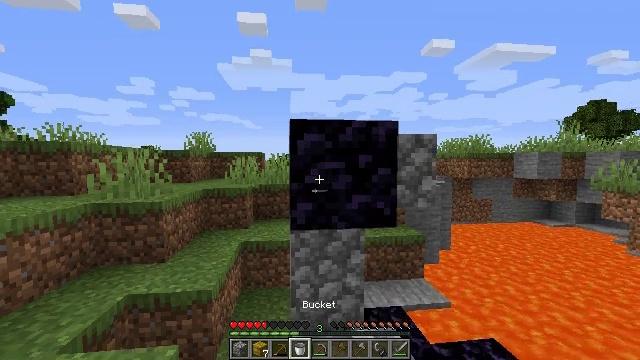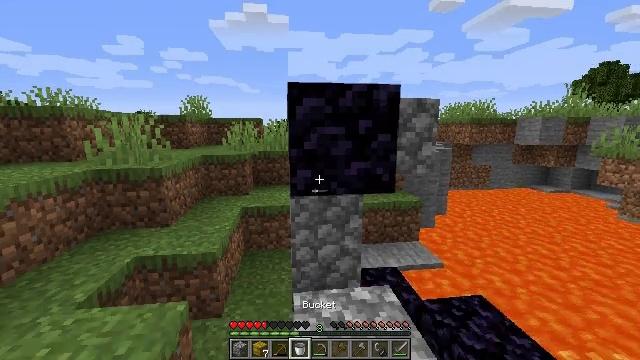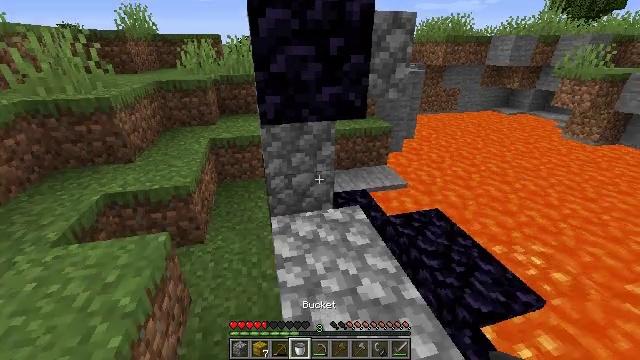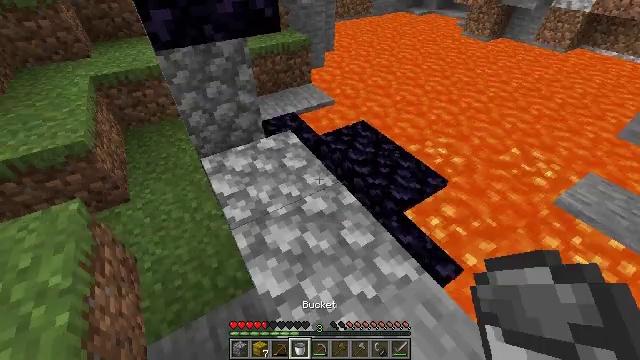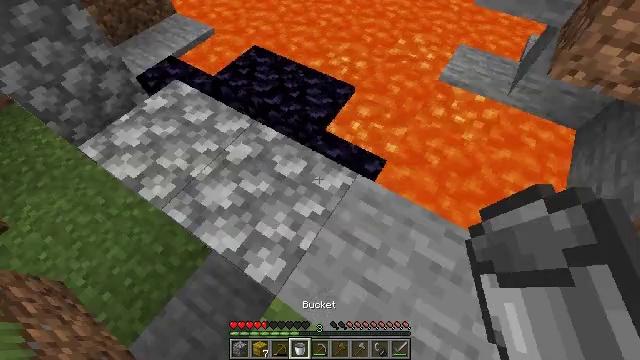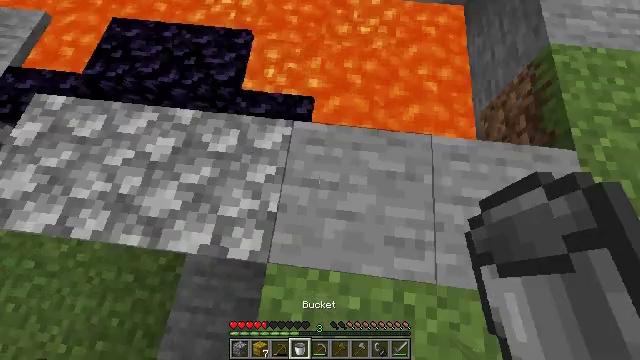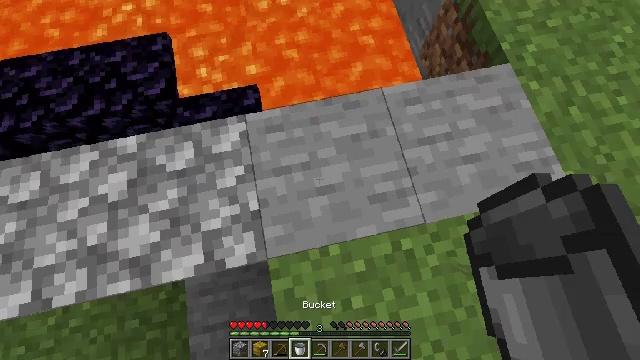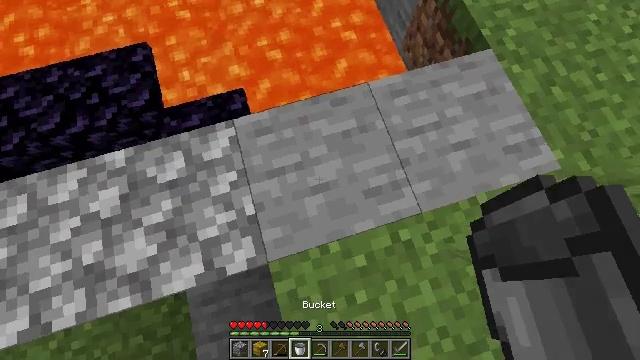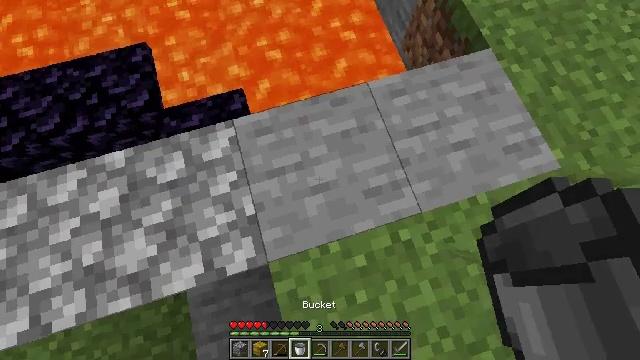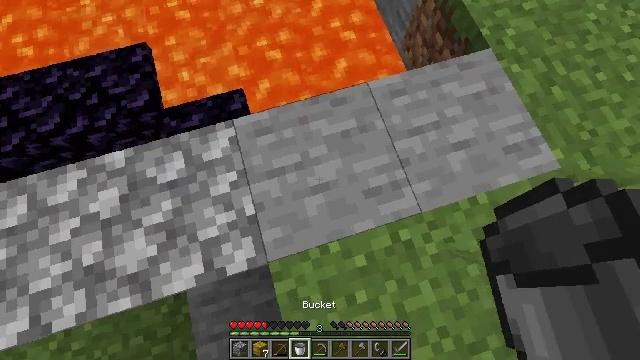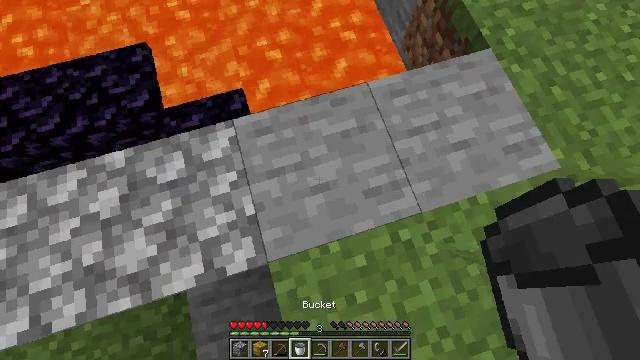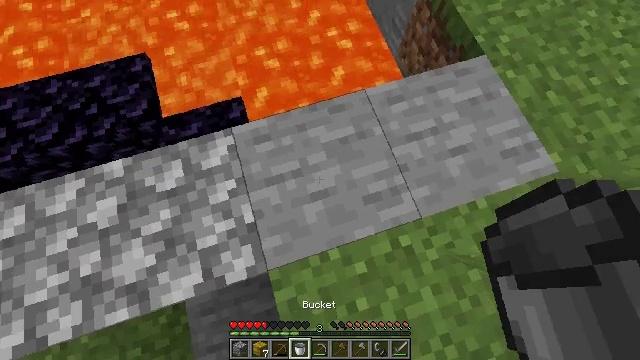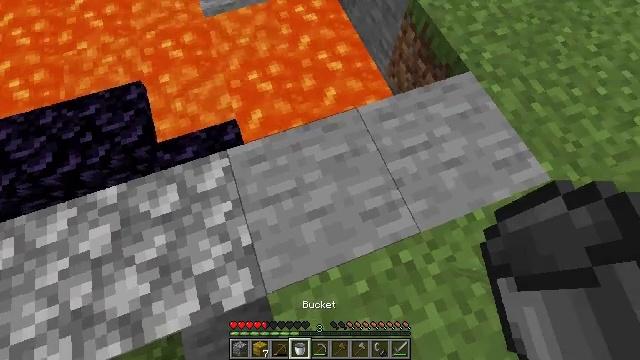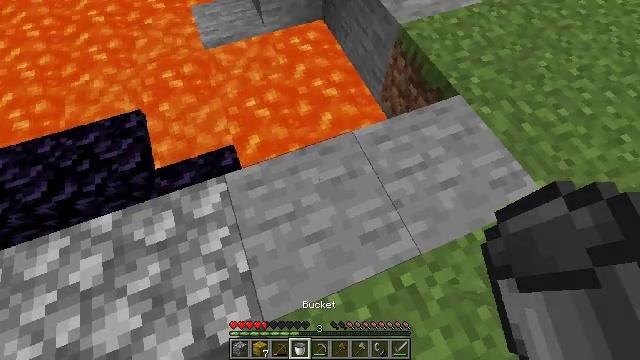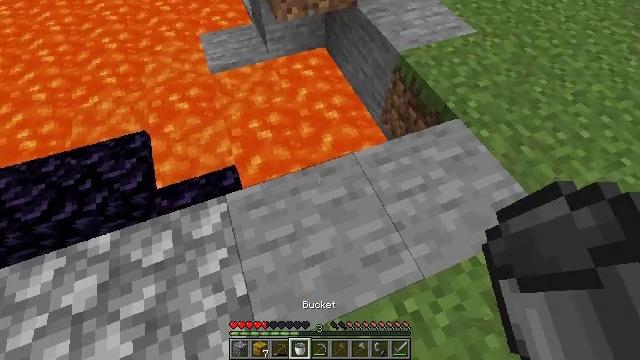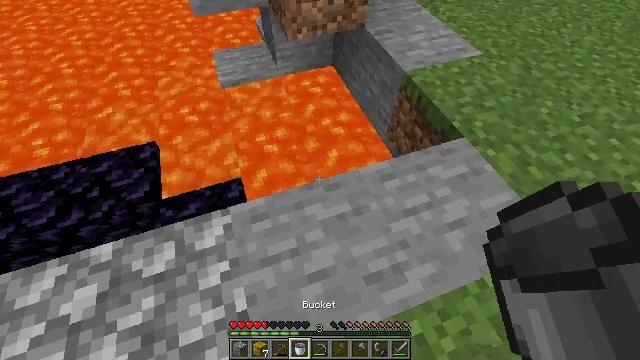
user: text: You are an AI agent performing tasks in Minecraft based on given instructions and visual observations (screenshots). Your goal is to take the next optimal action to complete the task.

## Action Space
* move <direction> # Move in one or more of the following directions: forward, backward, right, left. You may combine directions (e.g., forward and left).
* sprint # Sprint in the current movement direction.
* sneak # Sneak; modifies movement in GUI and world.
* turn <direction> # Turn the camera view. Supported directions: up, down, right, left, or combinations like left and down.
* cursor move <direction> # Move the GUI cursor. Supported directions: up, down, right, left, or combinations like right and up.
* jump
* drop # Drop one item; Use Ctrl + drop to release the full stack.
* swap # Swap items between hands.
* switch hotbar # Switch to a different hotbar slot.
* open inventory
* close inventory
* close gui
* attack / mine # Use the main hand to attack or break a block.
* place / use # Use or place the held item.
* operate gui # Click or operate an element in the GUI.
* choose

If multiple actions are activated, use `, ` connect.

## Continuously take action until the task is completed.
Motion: motion action
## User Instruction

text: Gather materials such as cobblestone.
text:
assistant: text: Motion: turn down
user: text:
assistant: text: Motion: turn right and down
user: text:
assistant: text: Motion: turn right and down
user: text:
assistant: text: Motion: turn right and down
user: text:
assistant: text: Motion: turn right and down
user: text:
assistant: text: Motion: turn right and down
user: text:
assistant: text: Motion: turn right
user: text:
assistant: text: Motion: no_op
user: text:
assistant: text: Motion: no_op
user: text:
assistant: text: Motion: no_op
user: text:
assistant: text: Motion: turn up
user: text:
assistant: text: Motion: turn right and up
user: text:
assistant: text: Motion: turn right and up
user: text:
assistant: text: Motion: turn up
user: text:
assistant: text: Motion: turn left and up
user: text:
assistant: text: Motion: turn left and up
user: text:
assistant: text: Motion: turn left
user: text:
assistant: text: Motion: no_op
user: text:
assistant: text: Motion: turn up
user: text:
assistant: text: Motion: turn up
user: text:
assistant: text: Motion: no_op
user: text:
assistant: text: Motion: no_op
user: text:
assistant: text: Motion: no_op
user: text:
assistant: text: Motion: no_op
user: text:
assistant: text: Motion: no_op
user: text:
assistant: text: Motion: turn left
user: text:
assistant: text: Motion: turn left
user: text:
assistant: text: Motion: turn left
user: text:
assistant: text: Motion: turn left
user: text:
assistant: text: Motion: turn left and up